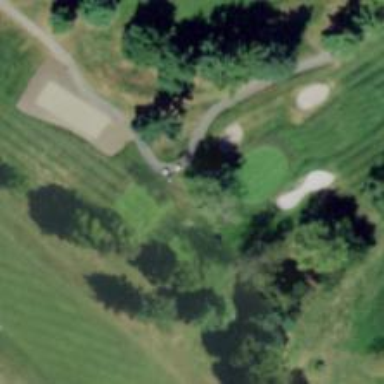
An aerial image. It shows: View of golf hole.